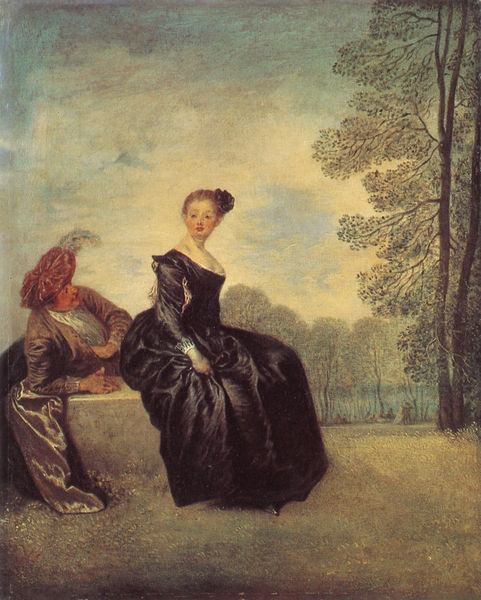
Titel: Die Schmollende
Künstler: Jean-Antoine Watteau
Institution: Leningrad, Staatliche Ermitage
Schlagwörter: baum, blau, blätter, feder, fuß, gemälde, himmel, mann, wolken, bäume, grün, landschaft, menschen, sitzen, äste, ausschnitt, elegant, frau, hut, kleid, schwarz, park, rot, weg, wiese, kappe, mütze, blass, sockel, bild, porträt, öl, reich, paar, rokoko, seide, garten, bank, verführung, barett, watteau, arkadien, verführen, klassik, rockocko, bilf